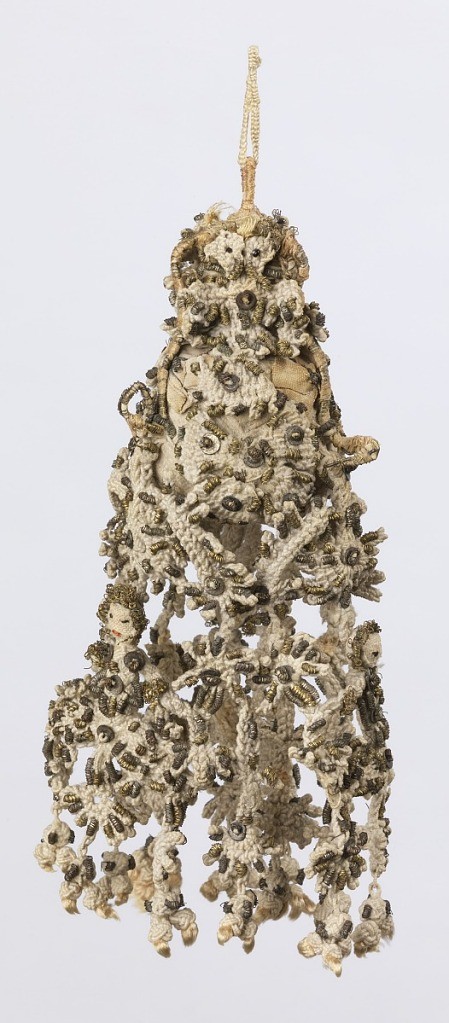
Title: Tassel
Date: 17th century
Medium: linen, metallic thread Technique: braided and knotted
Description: Pear-shaped linen tassel, braided and knotted. Double loops attached to pear-shaped center unit to which are attached elaborate knottings in shapes of double-headed eagles, floral elements terminating in three dancing figures attached to one another.